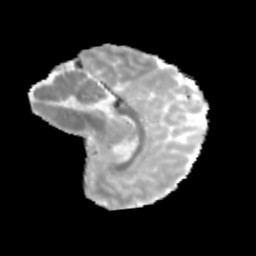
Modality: MD
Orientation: sagittal
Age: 10
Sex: male
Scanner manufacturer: siemens
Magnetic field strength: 3 T
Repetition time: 3.8 s
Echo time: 0.07 s